Question: <URL>

I don't know how to fix it.
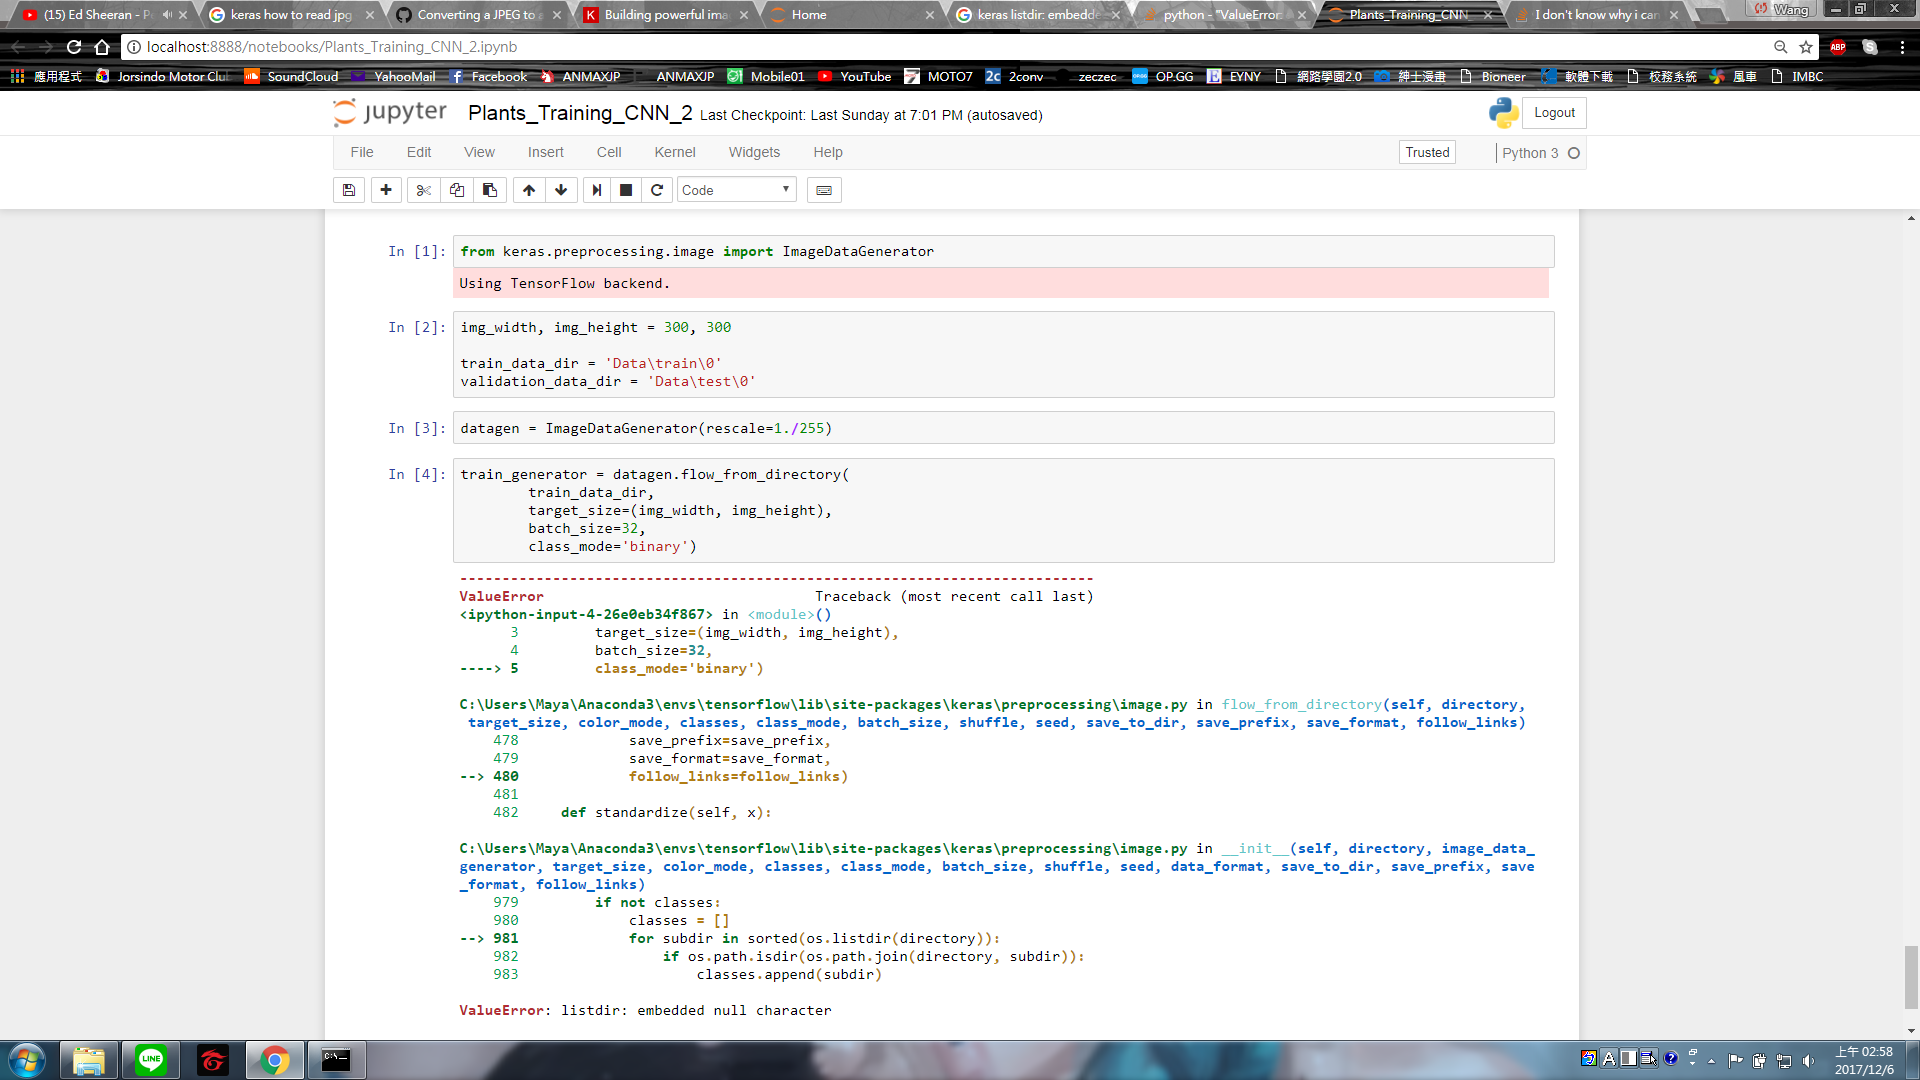
Answer: If you are dealing with a problem which has multiple classes, try changing 'binary' to 'categorical' and see if it works. I think there are more than two directories in your train and test folders. When using 'flow_from_directory()' each directory inside the parent directory is considered as a different class. Can you post the directory structure? It will become clearer.